Question: I am making an app in which i am using tableview. but i am stuck in some issue that is when i am setting text to my cell, separator line is showing after some space from left below is my screen shot

What i am mistaking ???
below is my sample code:
'''
- (NSInteger)tableView:(UITableView *)tableView numberOfRowsInSection:(NSInteger)section {
return 5;
}
- (UITableViewCell *)tableView:(UITableView *)tableView cellForRowAtIndexPath:(NSIndexPath *)indexPath {
static NSString *tableviewidentifier = @"Cell";
UITableViewCell *cell= [self.tableview dequeueReusableCellWithIdentifier:tableviewidentifier];
//cell = [[UITableViewCell alloc] initWithStyle:UITableViewCellAccessoryDisclosureIndicator reuseIdentifier:tableviewidentifier];
if(cell==nil)
{
cell = [[UITableViewCell alloc] initWithStyle:UITableViewCellStyleSubtitle reuseIdentifier:tableviewidentifier];
}
cell.textLabel.text=@"demo";
return cell;
}
'''
Thanx in advance... please help as i am stuck in it :(
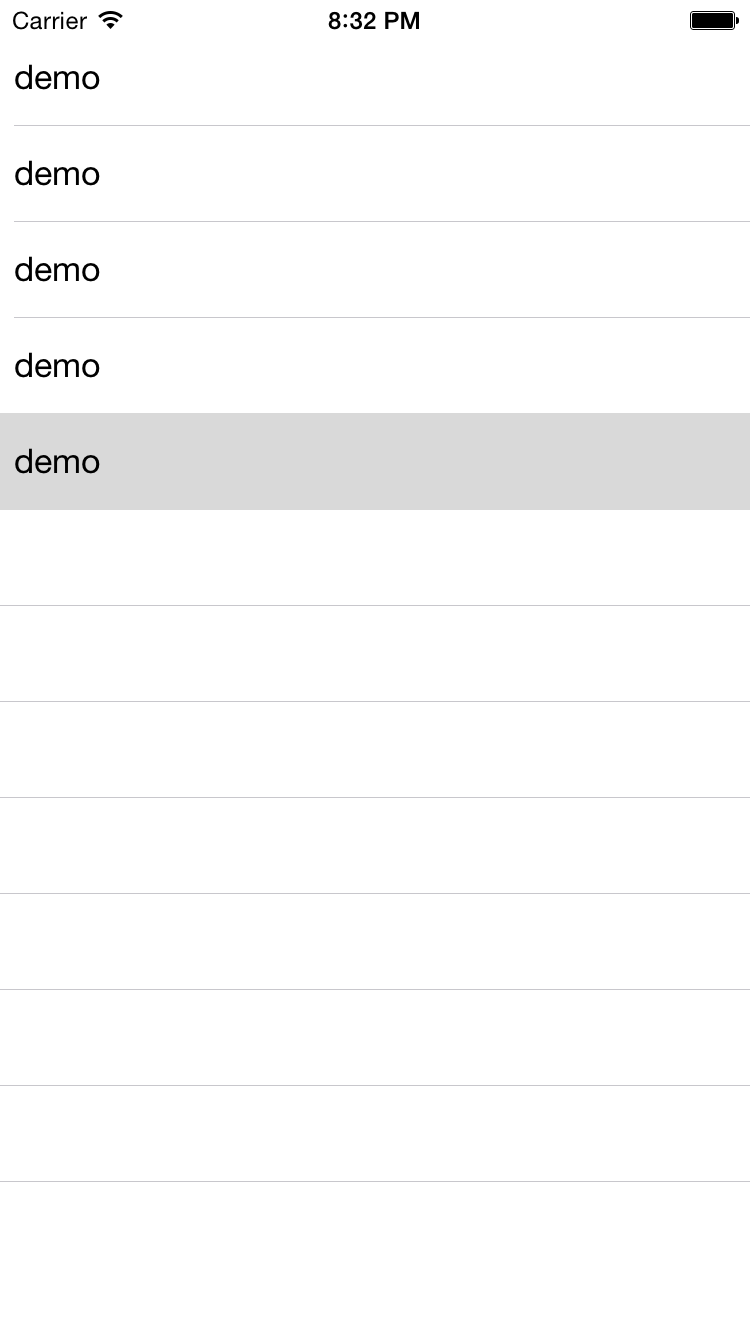
Answer: You need to specify the inset if you want to use full width
'''
-(void)viewDidLayoutSubviews
{
[super viewDidLayoutSubviews];
if ([self.tableview respondsToSelector:@selector(setSeparatorInset:)]) {
[self.tableview setSeparatorInset:UIEdgeInsetsZero];
}
if ([self.tableview respondsToSelector:@selector(setLayoutMargins:)]) {
[self.tableview setLayoutMargins:UIEdgeInsetsZero];
}
}
'''
If using storyboard you can edit the inset as shown on this <URL>